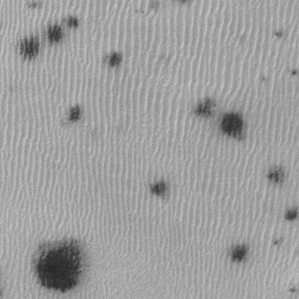
Label: frost